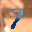
Label: 7